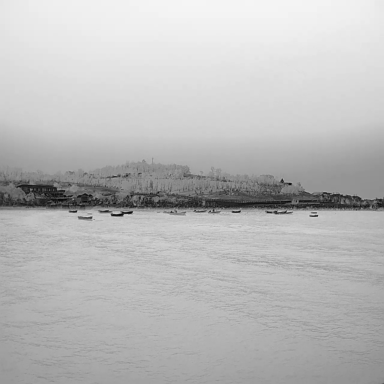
There are 13 bulk_carriers in the infrared image.